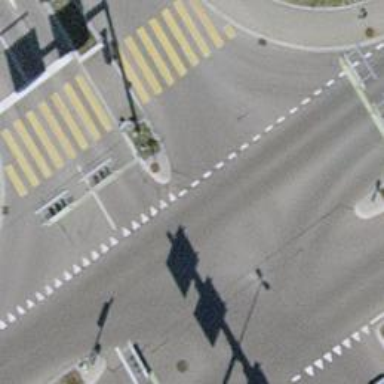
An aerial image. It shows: Asphalt road with secondary link designation.